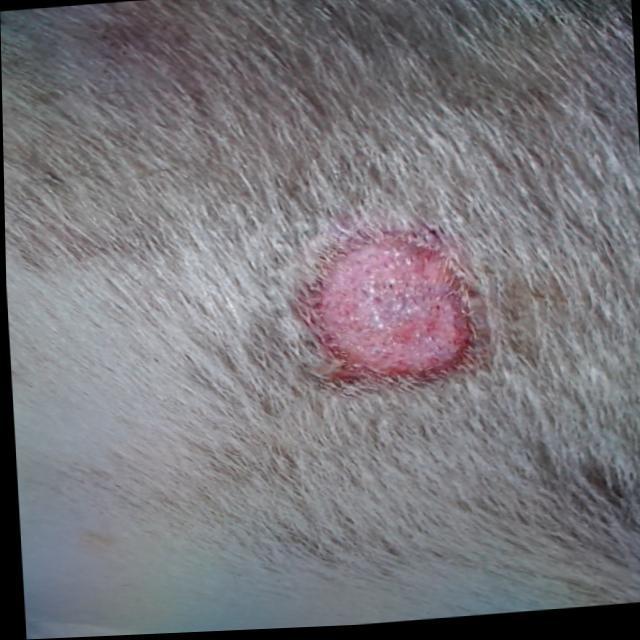
Canine ringworm (Dermatophytosis) — fungal infection caused by Microsporum or Trichophyton. Presents with circular alopecia, scaling, crusting, and broken hairs.